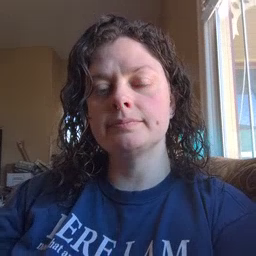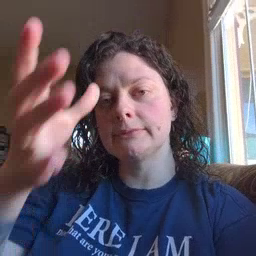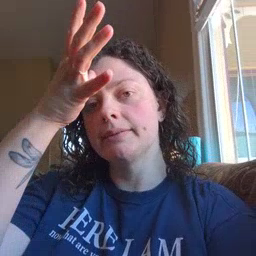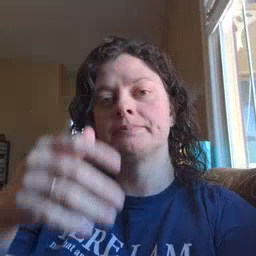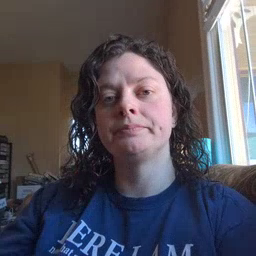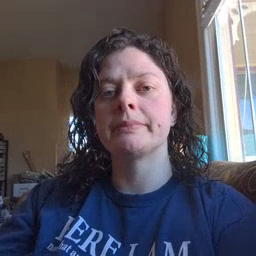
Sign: dad